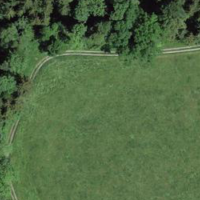
EUNIS habitat code: 52
Species observed at this site:
Cornus sanguinea